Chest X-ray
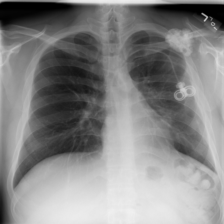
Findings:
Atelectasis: negative
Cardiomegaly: negative
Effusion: negative
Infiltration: negative
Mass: negative
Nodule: negative
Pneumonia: negative
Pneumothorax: negative
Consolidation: negative
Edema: negative
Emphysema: positive
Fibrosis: negative
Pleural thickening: negative
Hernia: negative